Interaction volume radius: 5 \u00c5
Interaction volume height: 10 \u00c5
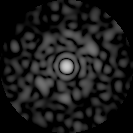
Disorder parameter: 0.843